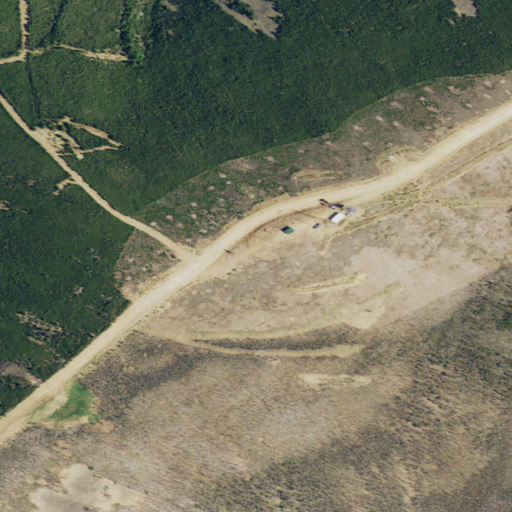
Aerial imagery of mountain in Montana named Antoine Butte containing evergreen forest, grassland, and shrub